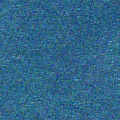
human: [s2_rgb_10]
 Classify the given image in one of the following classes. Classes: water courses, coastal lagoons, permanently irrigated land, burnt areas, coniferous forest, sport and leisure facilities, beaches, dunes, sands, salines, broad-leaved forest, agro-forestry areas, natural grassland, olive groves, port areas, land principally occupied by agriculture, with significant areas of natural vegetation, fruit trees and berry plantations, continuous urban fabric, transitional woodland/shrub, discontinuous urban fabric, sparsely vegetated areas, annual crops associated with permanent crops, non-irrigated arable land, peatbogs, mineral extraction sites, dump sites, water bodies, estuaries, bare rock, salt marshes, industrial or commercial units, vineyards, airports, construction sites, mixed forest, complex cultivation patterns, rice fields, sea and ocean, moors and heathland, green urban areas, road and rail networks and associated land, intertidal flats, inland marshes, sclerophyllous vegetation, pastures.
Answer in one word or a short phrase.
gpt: sea and ocean